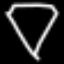
Label: diamond